Interaction volume radius: 5 \u00c5
Interaction volume height: 25 \u00c5
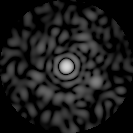
Disorder parameter: 0.8336